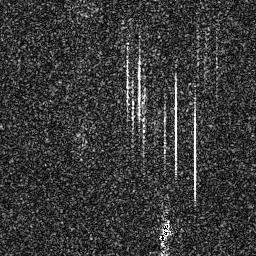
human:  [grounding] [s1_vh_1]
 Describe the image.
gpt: In the satellite image, there is  <ref>1 small ship </ref> <box>[[60, 84, 66, 96, 0]]</box> located at bottom.